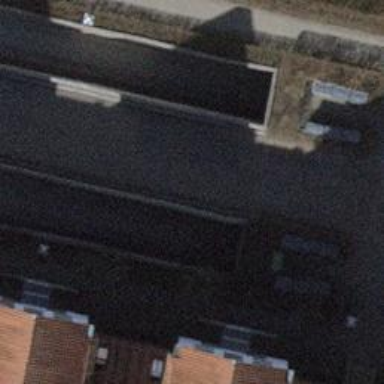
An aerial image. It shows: Parking entrance.